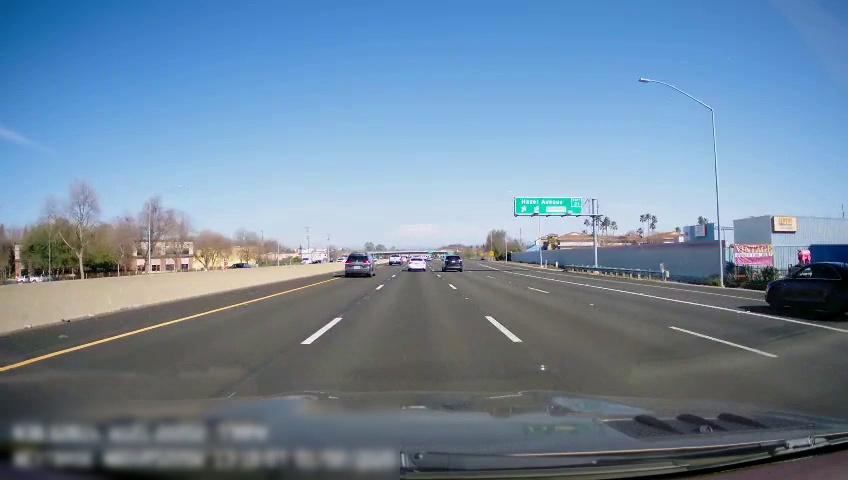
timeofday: Day
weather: Sunny
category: Drivable Space
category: Vehicles | SUV
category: Vehicles | Truck
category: Vehicles | Car
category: Vehicles | Car
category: Vehicles | SUV
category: Lanes | Current Lane
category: Lanes | Current Lane
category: Lanes | Current Lane
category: Lanes | Alternate Lane
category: Lanes | Alternate Lane
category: Lanes | Alternate Lane
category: Lanes | Alternate Lane
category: Traffic | Signs